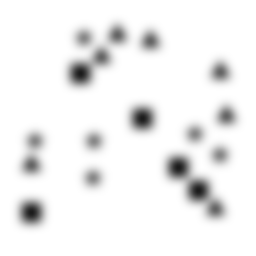
Squares: 5
Triangles: 7
Stars: 6
Total shapes: 18